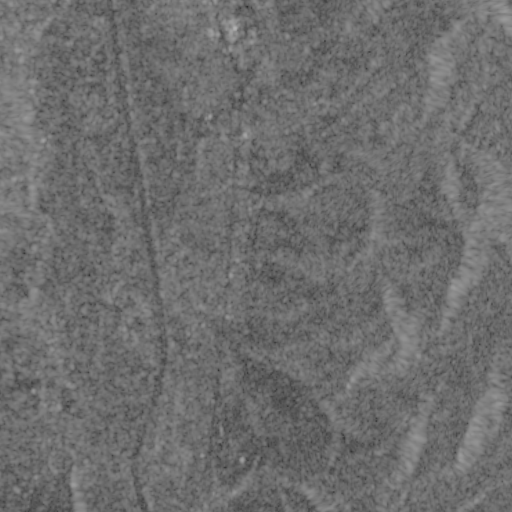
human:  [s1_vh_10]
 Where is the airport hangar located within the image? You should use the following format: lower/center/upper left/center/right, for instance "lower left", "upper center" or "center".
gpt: The airport hangar is located in the upper center of the image.
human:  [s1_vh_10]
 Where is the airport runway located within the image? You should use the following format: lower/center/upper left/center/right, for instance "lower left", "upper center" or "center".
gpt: The airport runway is located in the upper right of the image.
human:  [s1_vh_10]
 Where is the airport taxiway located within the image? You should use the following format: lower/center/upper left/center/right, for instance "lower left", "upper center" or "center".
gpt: The airport taxiway is located in the upper center of the image.
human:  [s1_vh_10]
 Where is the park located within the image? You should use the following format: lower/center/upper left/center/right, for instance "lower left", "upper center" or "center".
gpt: The park is located in the upper center of the image.
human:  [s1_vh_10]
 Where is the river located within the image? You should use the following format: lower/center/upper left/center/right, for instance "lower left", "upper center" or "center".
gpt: The river is located in the left of the image.
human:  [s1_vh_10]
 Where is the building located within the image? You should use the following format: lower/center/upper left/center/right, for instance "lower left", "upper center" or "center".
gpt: There is no building in the image.

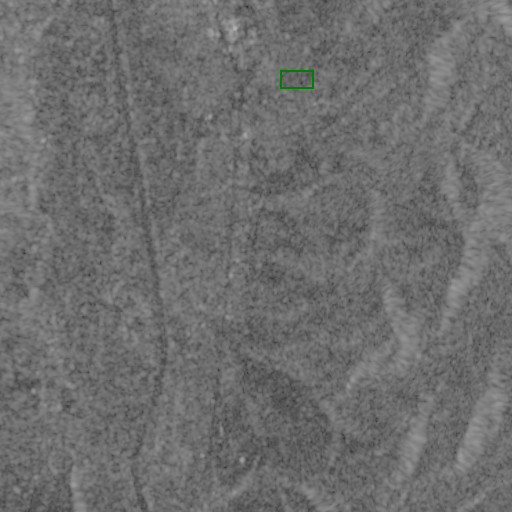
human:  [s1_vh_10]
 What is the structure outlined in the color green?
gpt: The structure outlined in green is a park.
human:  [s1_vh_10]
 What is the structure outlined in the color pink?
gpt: There is no pink outline.